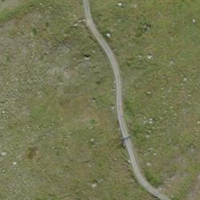
EUNIS habitat code: 26
Species observed at this site:
Aricia artaxerxes
Fabriciana niobe
Aster alpinus